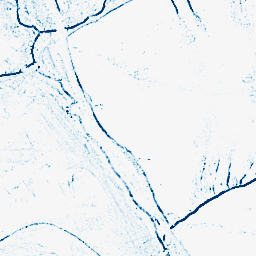
Category: morphological
Decomposition family: morphological_square
Decomposition parameters: operation: closing
size: 3
Upsampling method: linear_exact
Upsampling parameters: scale: 2
Upsampling scale: 2